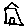
Label: house